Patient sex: M
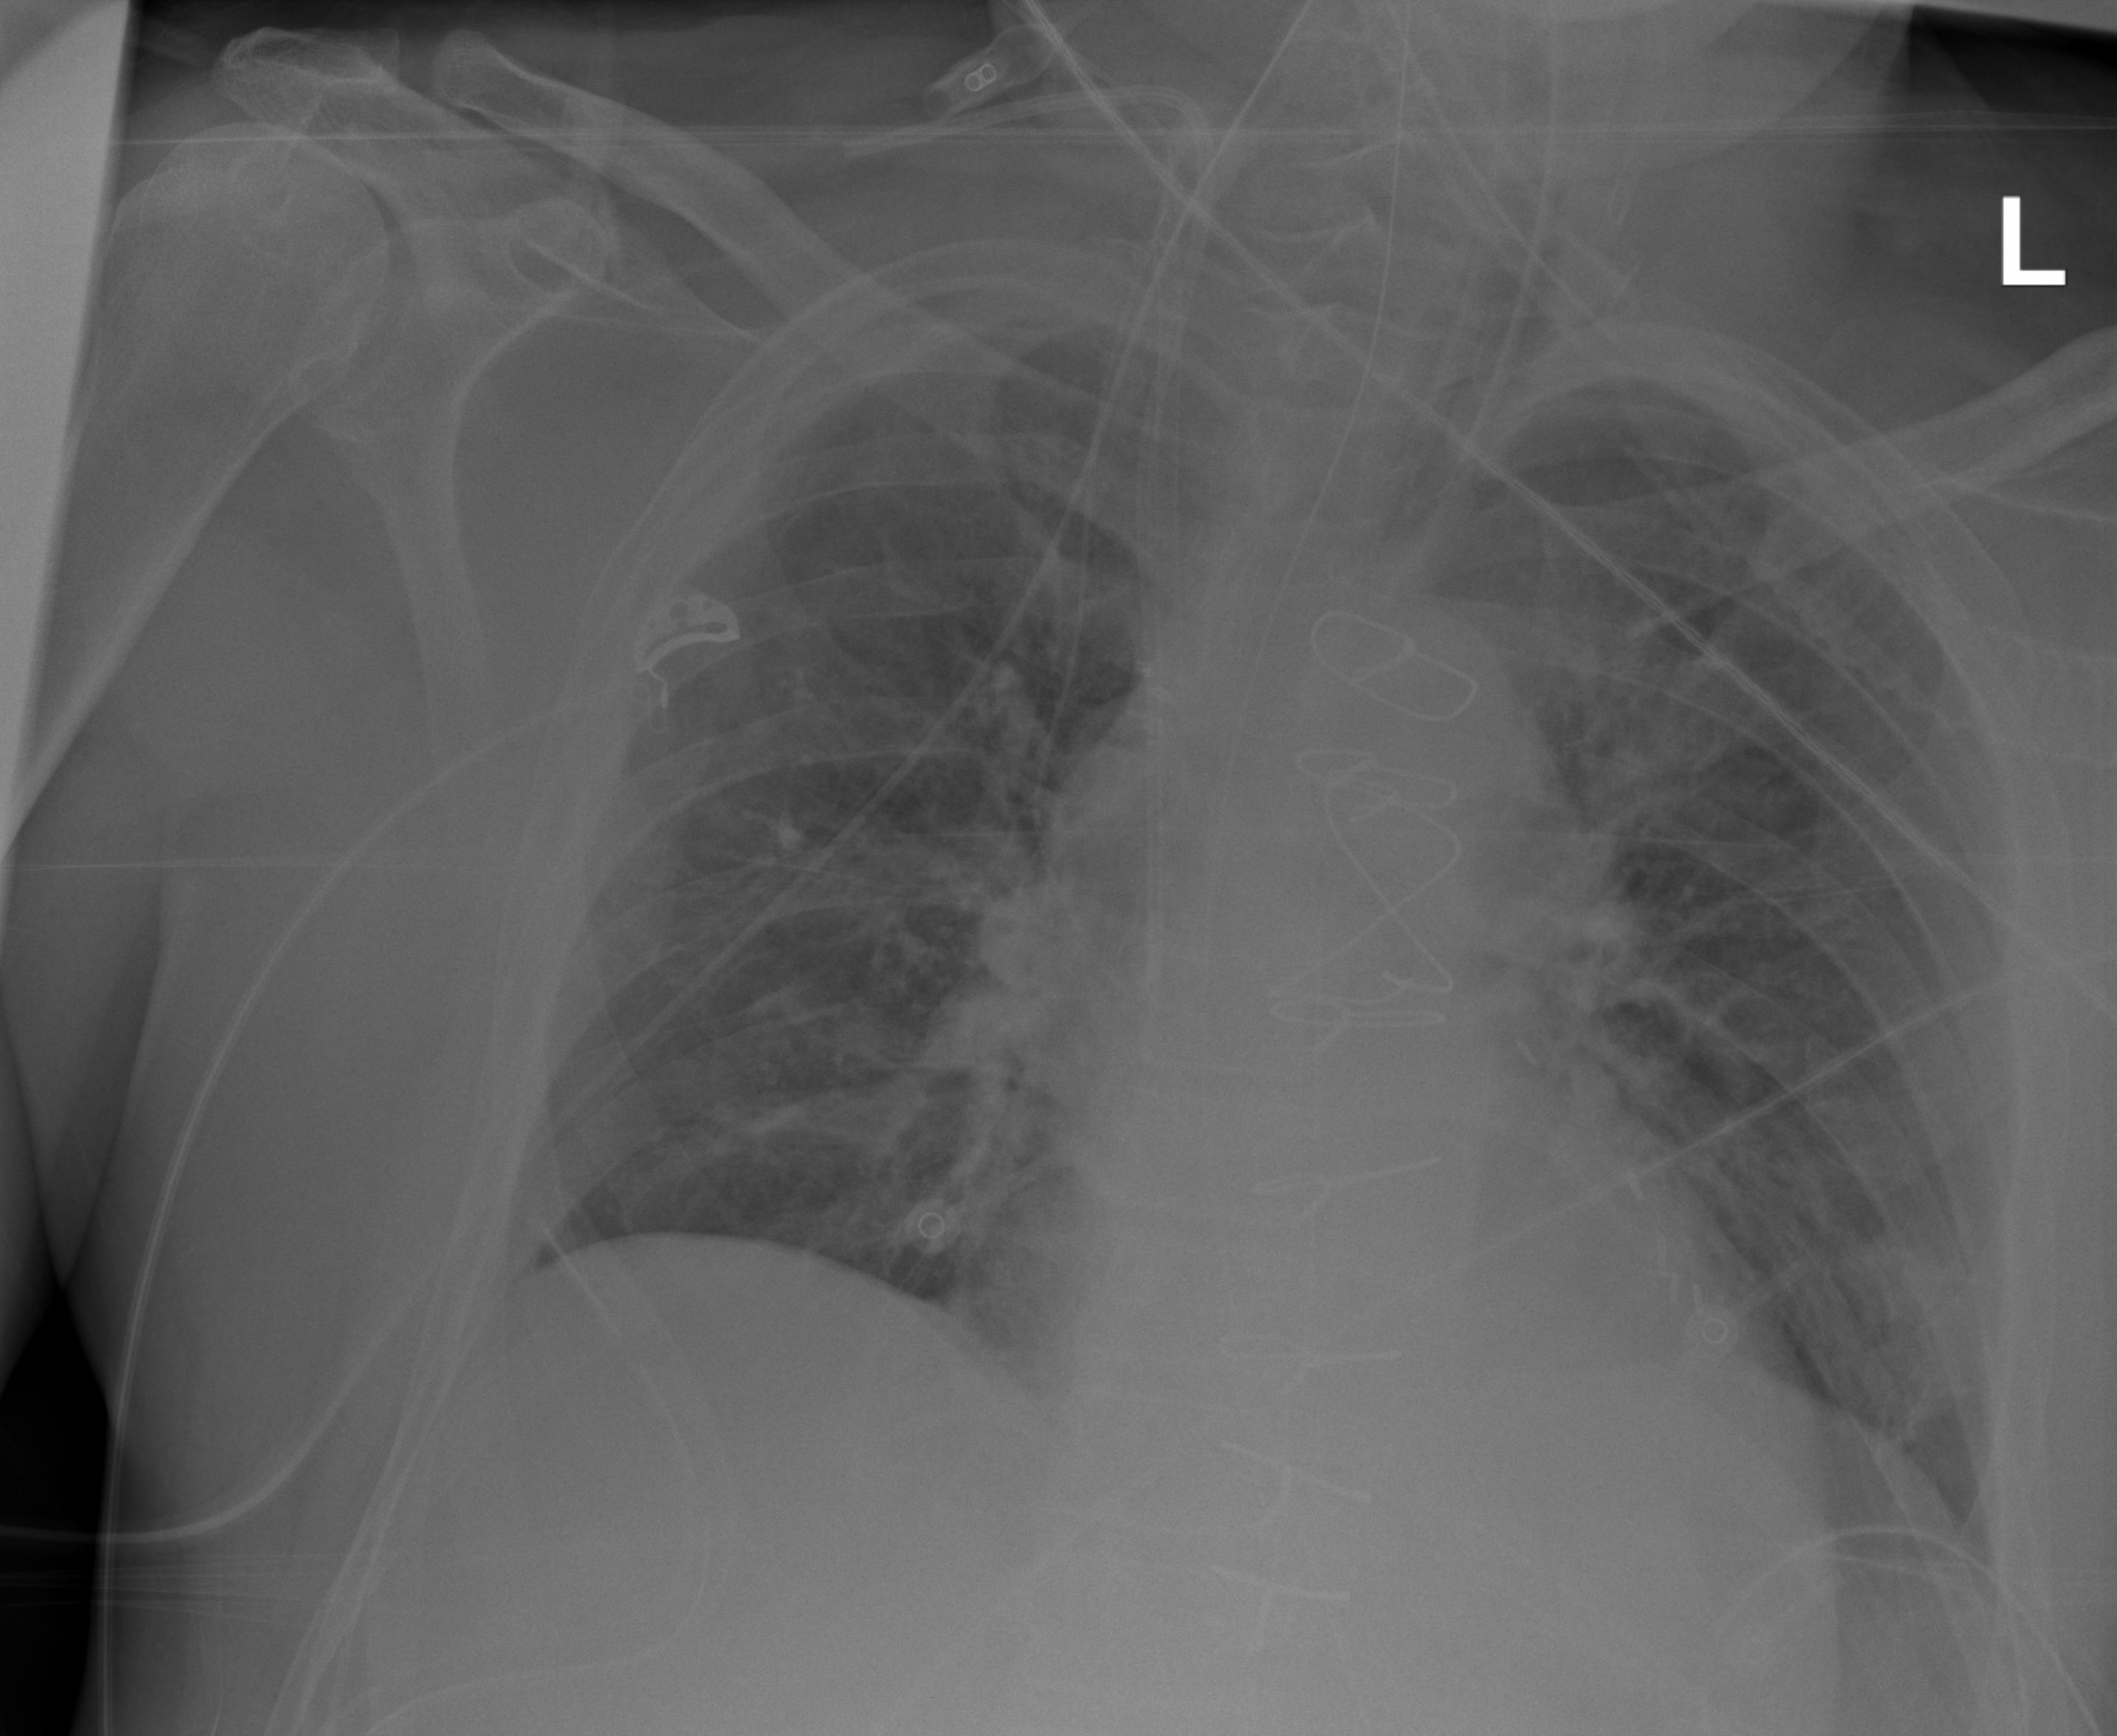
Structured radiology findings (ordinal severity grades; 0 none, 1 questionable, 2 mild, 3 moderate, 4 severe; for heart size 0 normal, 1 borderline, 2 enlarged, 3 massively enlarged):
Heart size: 0
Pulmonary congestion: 2
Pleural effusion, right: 0
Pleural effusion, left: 0
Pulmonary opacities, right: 0
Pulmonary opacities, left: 0
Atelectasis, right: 0
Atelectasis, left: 2